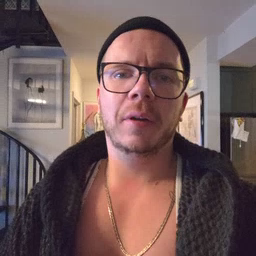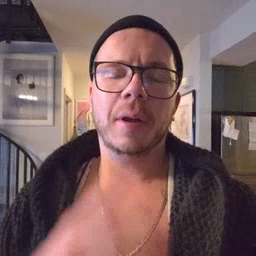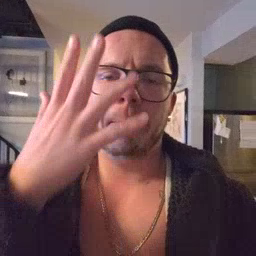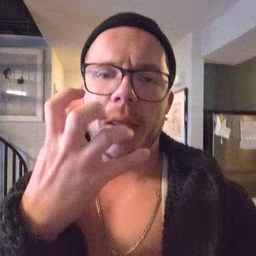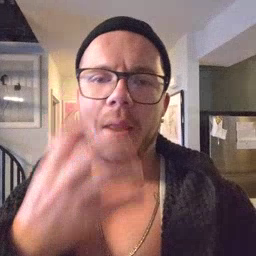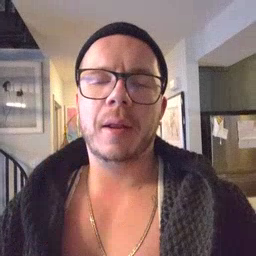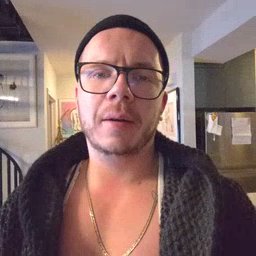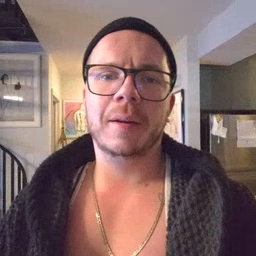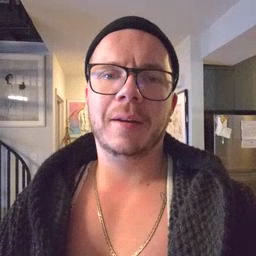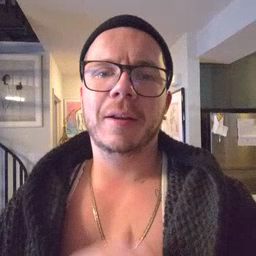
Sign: mad